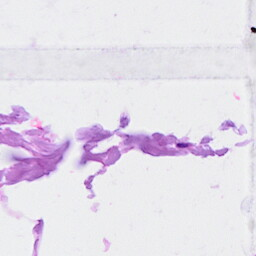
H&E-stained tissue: Breast